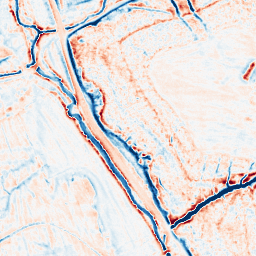
Category: multiscale
Decomposition family: dog_multiscale
Decomposition parameters: sigma_ratio: 1.4
n_scales: 5
base_sigma: 0.5
Upsampling method: quintic
Upsampling parameters: scale: 4
Upsampling scale: 4